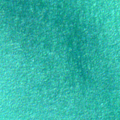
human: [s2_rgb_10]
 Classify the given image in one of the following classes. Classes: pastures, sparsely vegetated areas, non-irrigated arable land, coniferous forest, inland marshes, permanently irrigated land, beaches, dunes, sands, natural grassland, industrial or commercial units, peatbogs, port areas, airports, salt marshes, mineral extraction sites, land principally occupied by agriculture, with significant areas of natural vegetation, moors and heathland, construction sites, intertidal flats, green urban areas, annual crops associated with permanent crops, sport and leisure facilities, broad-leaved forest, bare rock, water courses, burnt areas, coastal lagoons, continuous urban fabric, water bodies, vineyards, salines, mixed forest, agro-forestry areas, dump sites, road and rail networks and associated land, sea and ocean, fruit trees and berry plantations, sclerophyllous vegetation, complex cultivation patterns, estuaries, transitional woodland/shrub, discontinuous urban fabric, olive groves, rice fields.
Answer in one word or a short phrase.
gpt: sea and ocean